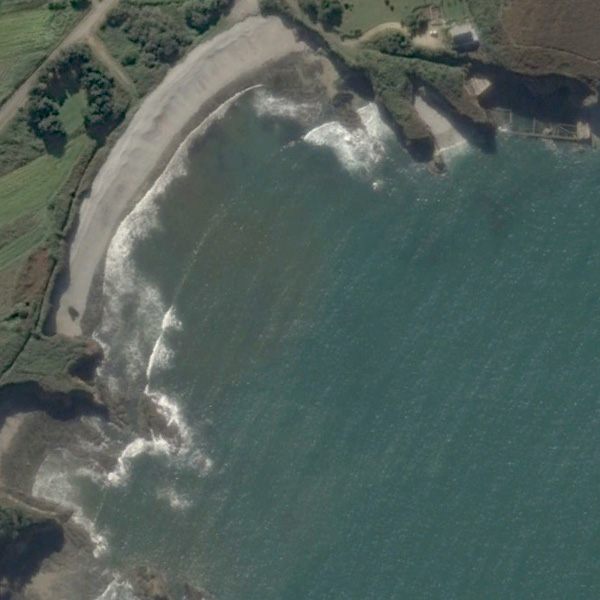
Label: Beach